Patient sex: M
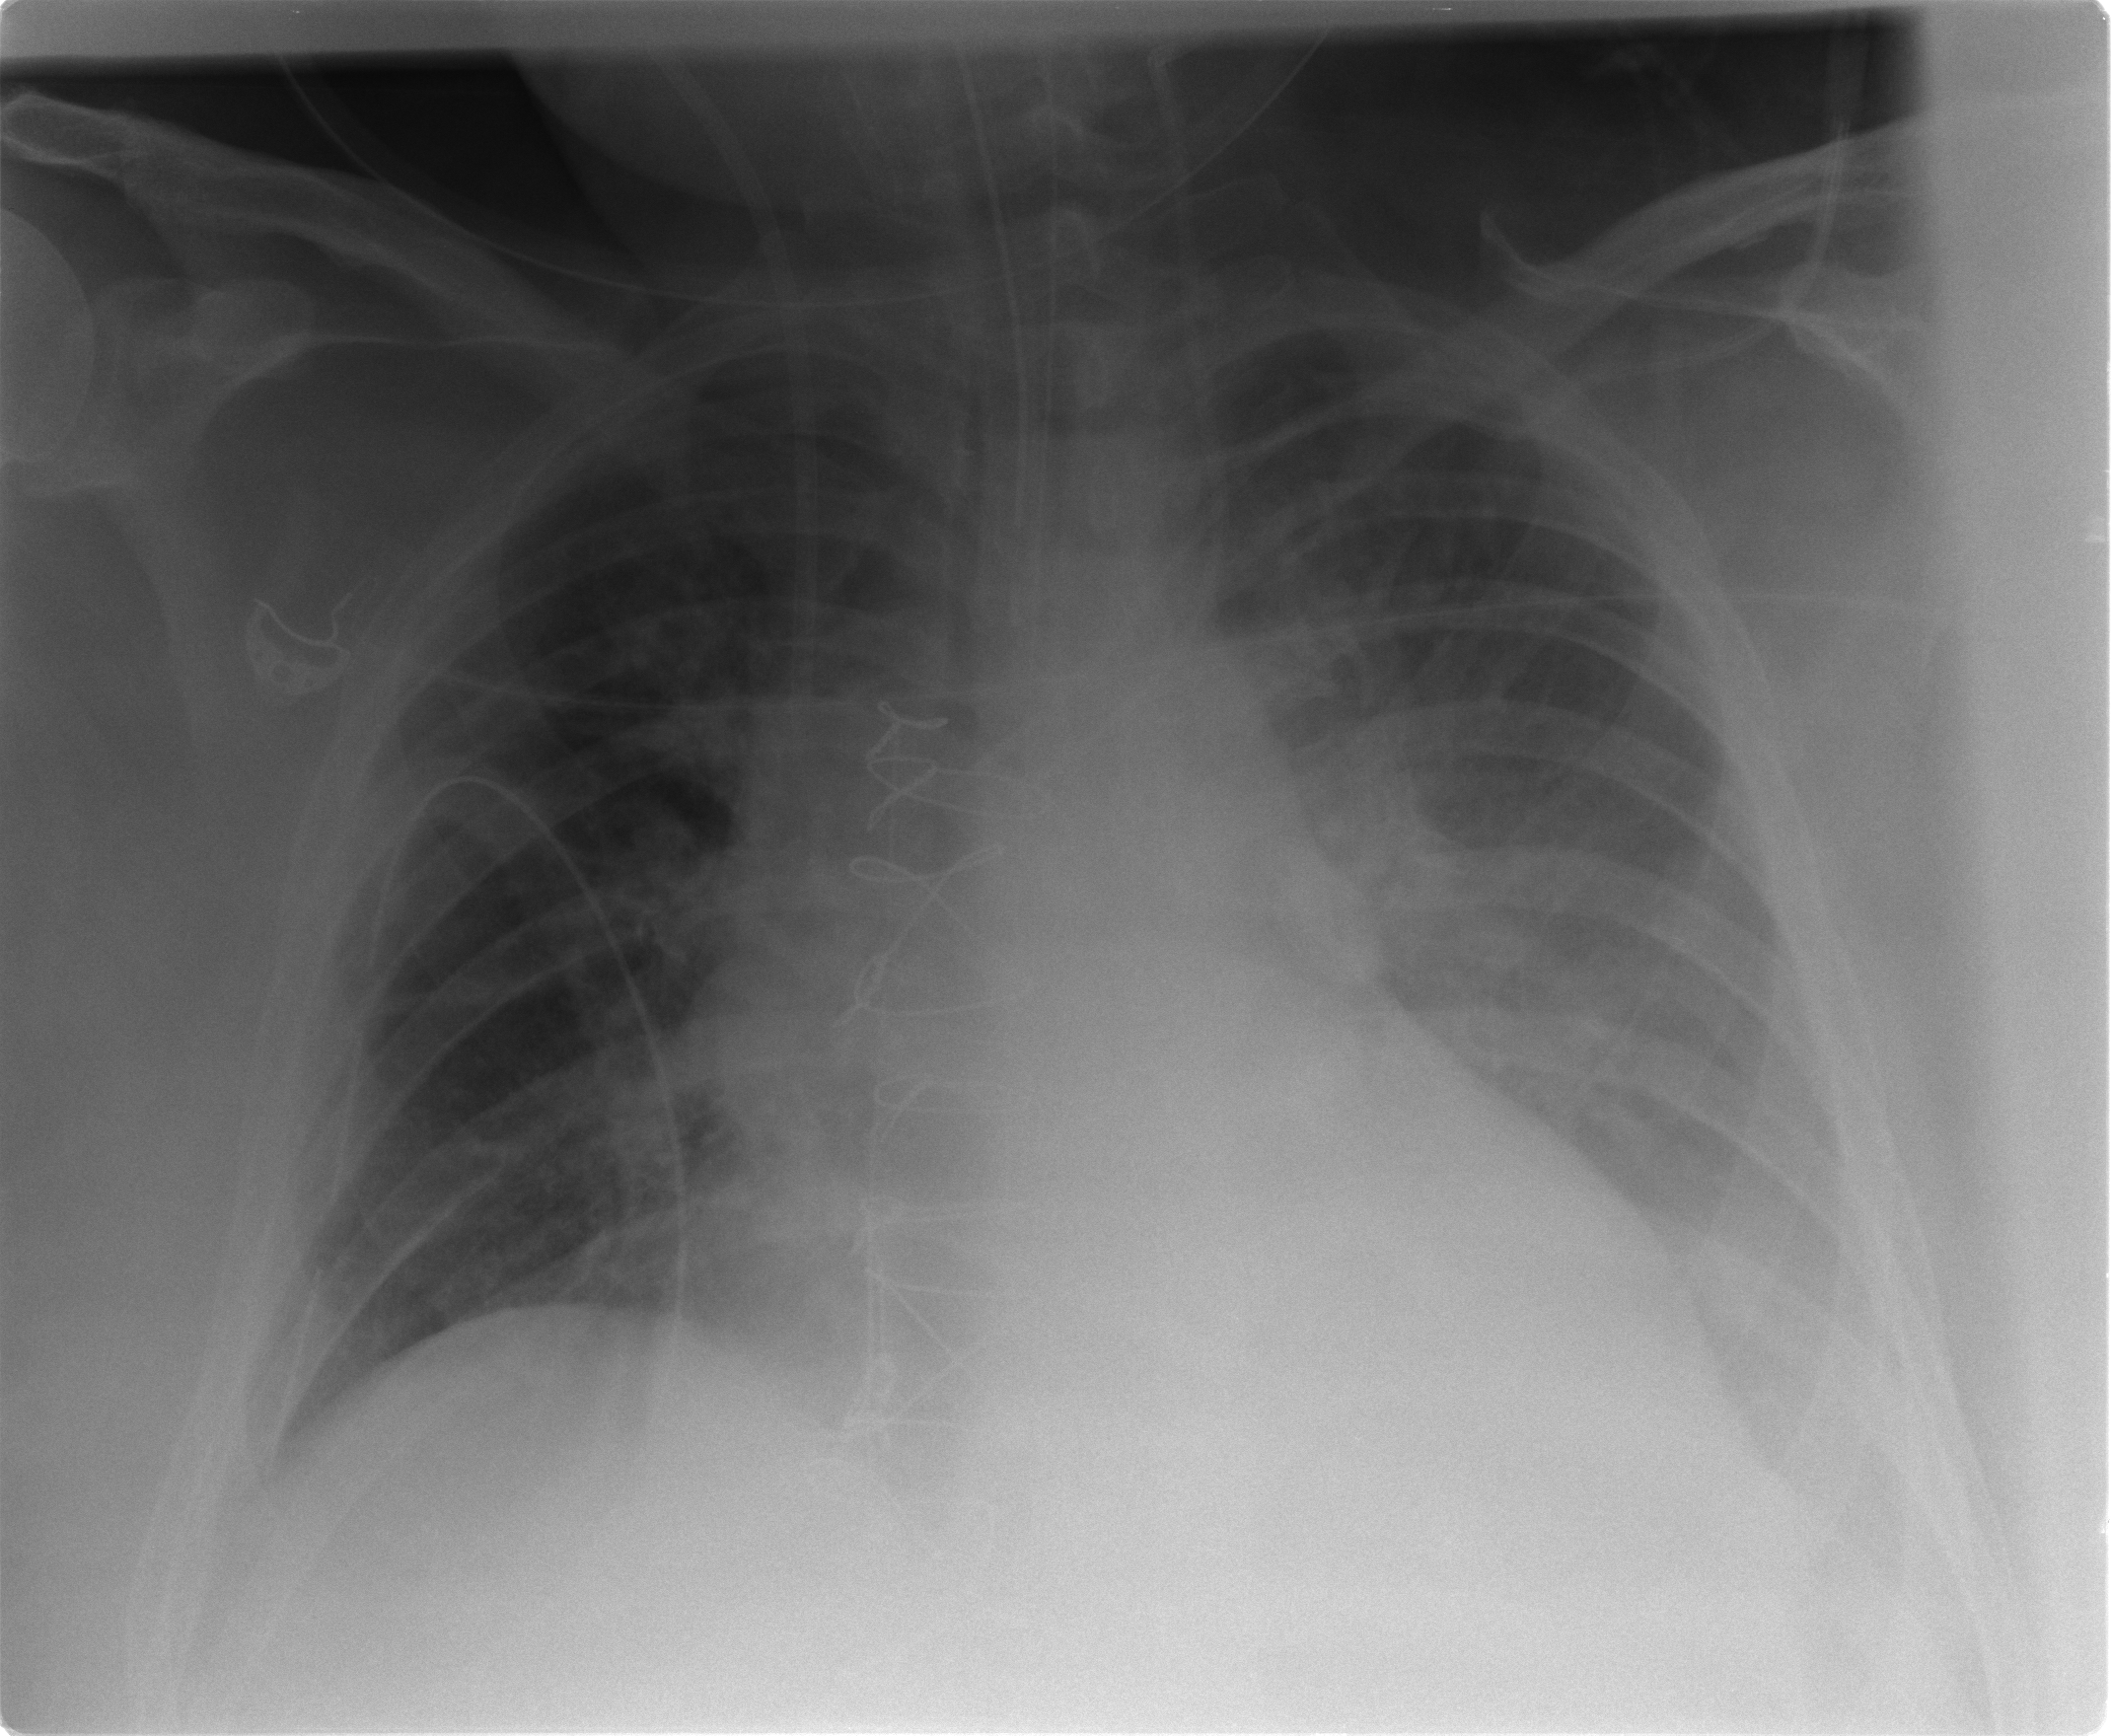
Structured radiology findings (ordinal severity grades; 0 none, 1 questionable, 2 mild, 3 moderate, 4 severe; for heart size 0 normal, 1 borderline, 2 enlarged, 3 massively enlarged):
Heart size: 1
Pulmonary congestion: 3
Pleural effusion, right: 0
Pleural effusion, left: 3
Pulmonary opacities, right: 0
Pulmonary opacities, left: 0
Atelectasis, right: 0
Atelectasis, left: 2